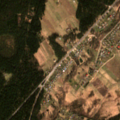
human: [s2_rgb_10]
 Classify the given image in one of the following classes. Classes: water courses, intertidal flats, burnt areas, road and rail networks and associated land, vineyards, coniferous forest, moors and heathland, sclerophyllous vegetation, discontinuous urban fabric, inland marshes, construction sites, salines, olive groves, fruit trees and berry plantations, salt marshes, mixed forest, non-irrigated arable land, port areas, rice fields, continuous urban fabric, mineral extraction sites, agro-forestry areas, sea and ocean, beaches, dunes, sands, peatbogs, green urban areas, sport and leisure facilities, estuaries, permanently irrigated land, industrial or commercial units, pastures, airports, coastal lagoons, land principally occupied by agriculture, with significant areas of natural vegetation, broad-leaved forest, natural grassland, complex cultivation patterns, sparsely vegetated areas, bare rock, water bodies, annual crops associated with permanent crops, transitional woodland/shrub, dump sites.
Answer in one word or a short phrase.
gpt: discontinuous urban fabric, pastures, complex cultivation patterns, land principally occupied by agriculture, with significant areas of natural vegetation, coniferous forest, mixed forest